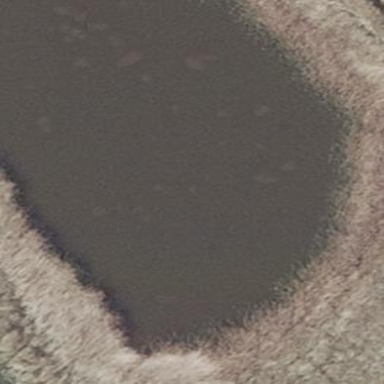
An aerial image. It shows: Pond surrounded by natural water.